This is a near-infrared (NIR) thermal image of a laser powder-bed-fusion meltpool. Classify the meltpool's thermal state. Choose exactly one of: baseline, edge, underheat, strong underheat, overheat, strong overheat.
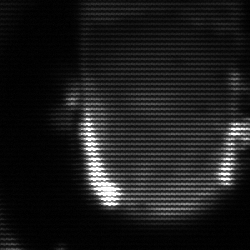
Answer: baseline